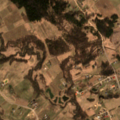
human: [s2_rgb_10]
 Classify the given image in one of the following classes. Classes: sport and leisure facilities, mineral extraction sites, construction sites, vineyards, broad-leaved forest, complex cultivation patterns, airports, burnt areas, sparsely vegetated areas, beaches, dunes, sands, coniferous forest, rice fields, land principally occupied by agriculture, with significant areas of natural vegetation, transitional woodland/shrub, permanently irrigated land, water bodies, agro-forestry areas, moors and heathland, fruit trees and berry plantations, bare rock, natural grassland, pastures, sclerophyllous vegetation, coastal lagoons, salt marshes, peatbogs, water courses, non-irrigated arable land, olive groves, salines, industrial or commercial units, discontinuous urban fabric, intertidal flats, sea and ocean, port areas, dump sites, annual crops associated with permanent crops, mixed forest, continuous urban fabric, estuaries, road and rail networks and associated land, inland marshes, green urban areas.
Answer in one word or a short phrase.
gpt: discontinuous urban fabric, non-irrigated arable land, complex cultivation patterns, land principally occupied by agriculture, with significant areas of natural vegetation, transitional woodland/shrub